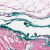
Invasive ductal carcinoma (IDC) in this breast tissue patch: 0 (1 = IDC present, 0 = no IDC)